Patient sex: F
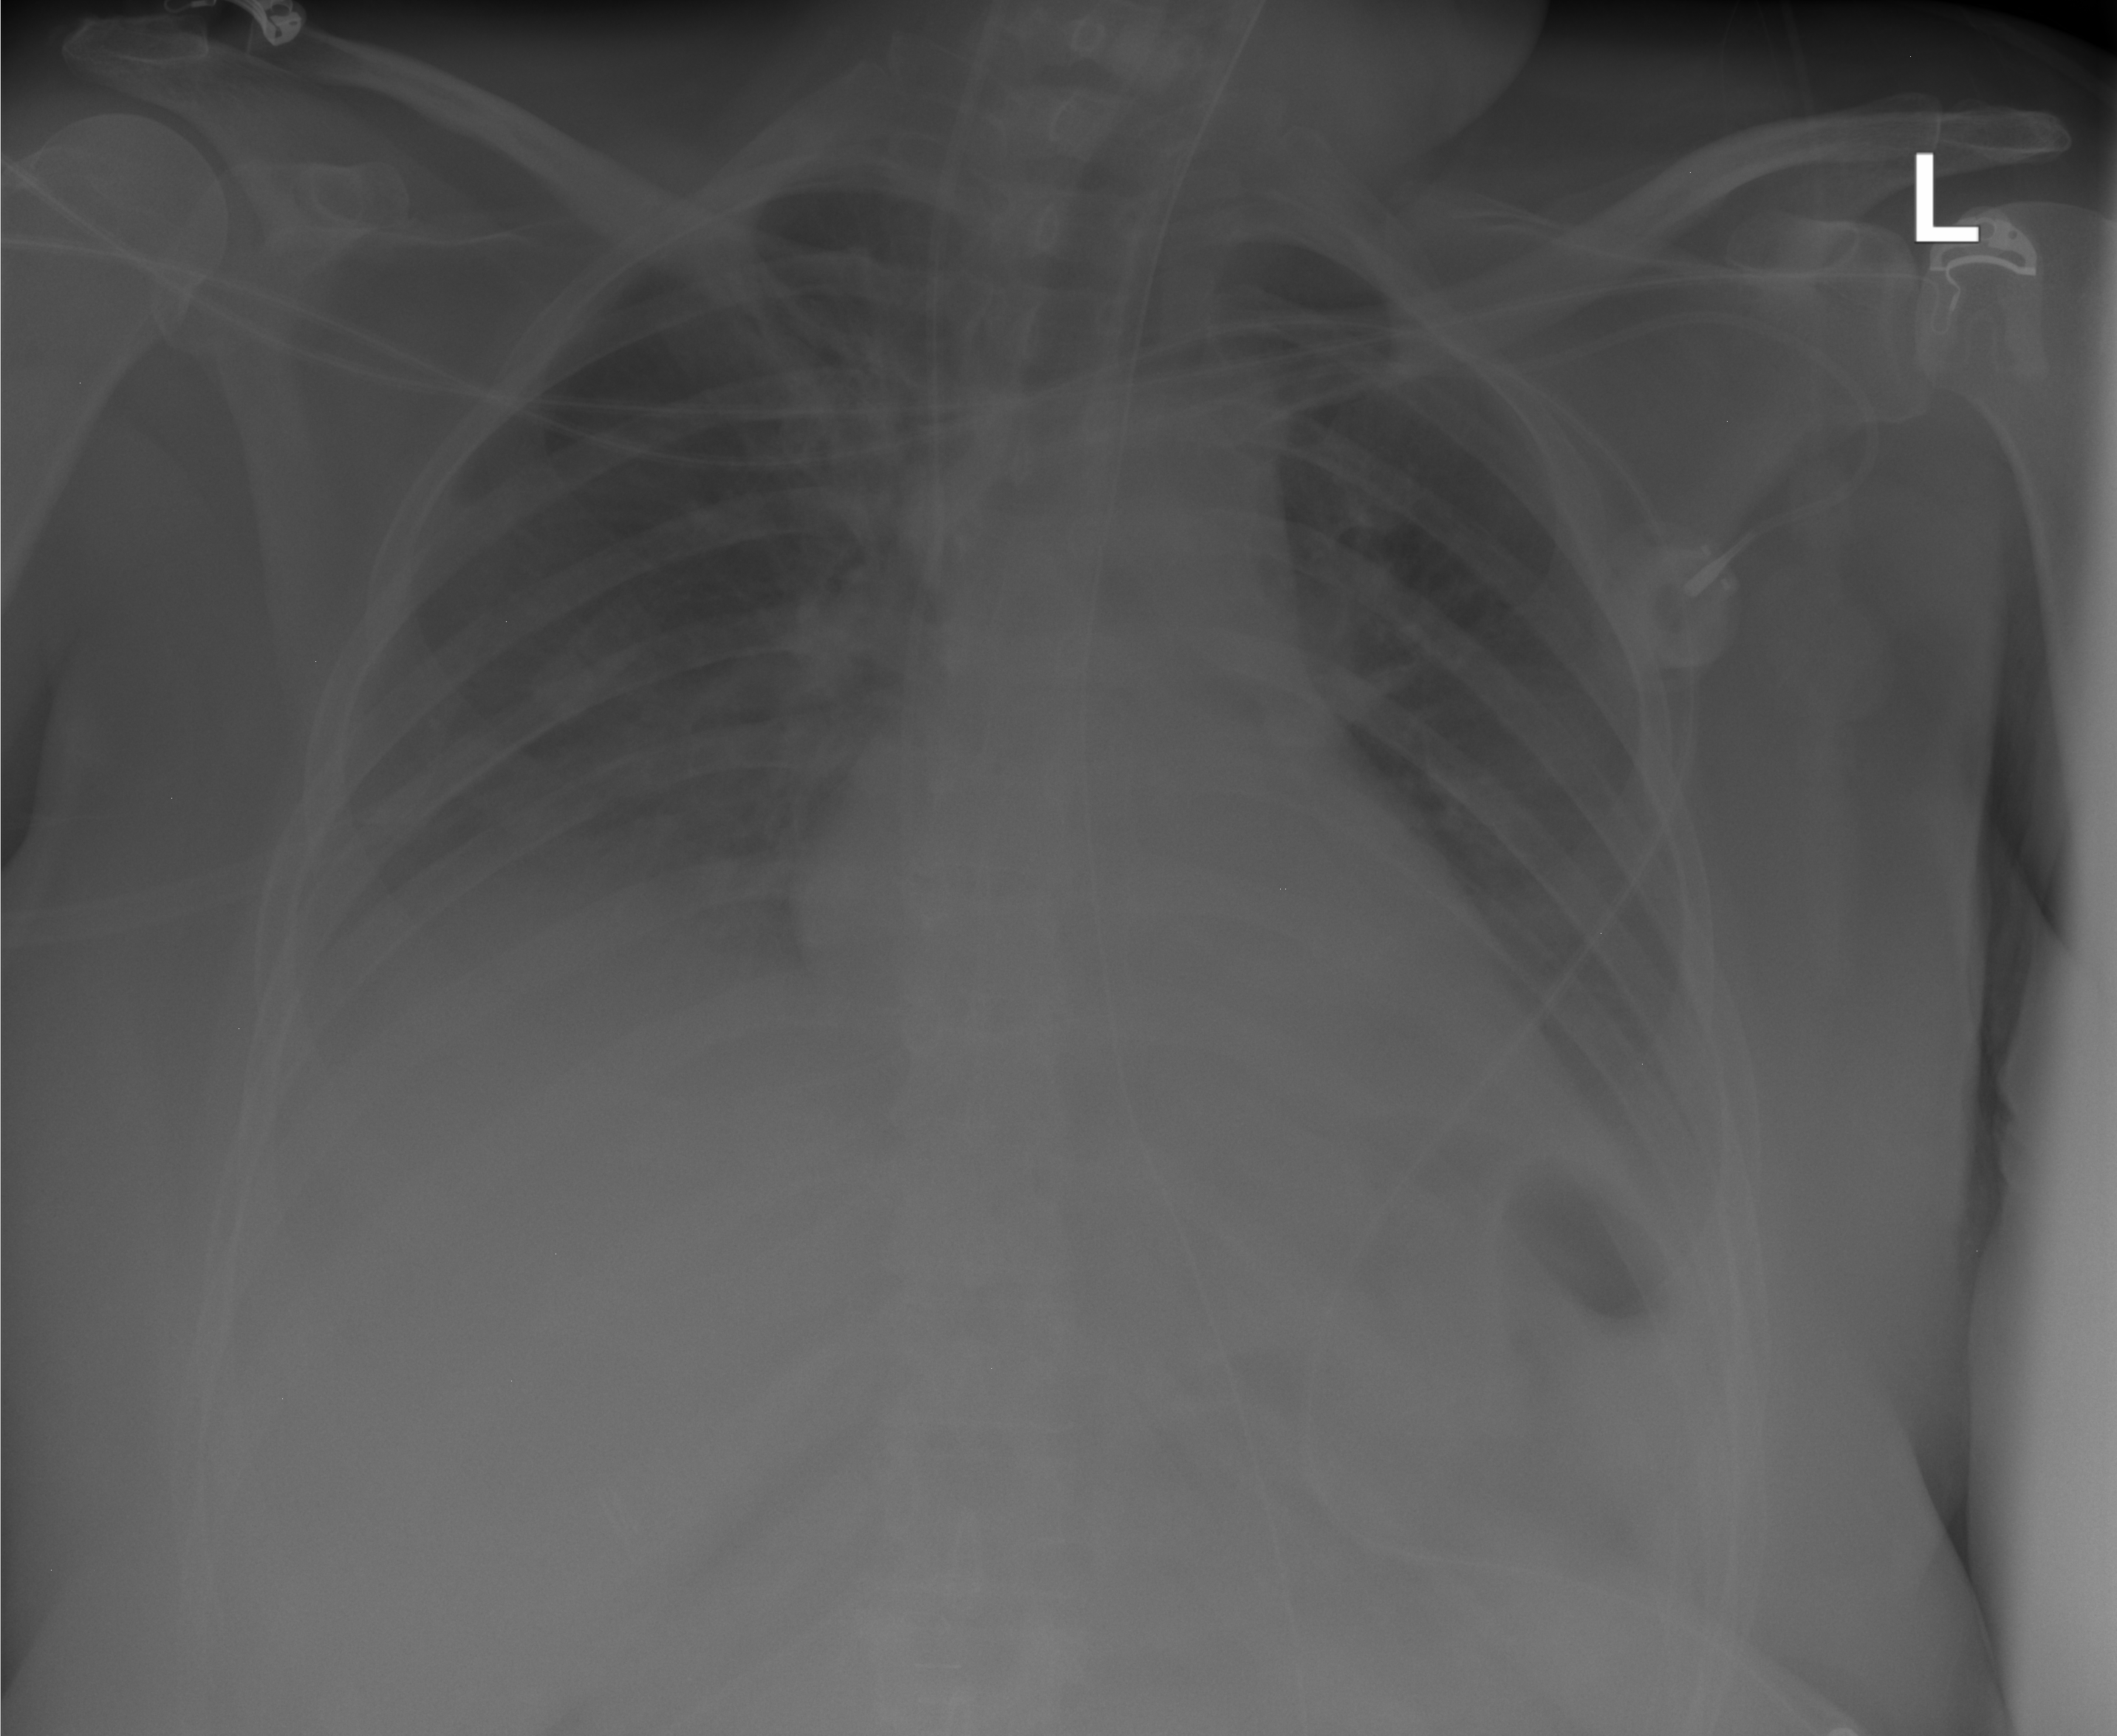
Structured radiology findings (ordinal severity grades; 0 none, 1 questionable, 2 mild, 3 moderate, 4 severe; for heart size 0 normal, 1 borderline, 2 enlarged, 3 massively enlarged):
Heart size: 0
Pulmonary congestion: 0
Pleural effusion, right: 3
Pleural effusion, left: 1
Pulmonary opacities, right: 0
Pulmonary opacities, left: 0
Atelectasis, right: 2
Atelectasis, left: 0